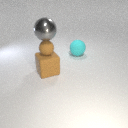
large gray metal sphere above small brown rubber sphere